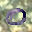
Label: 0